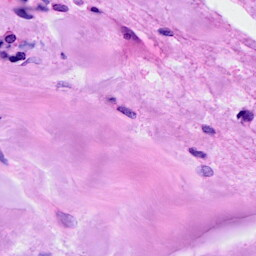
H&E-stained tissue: Breast